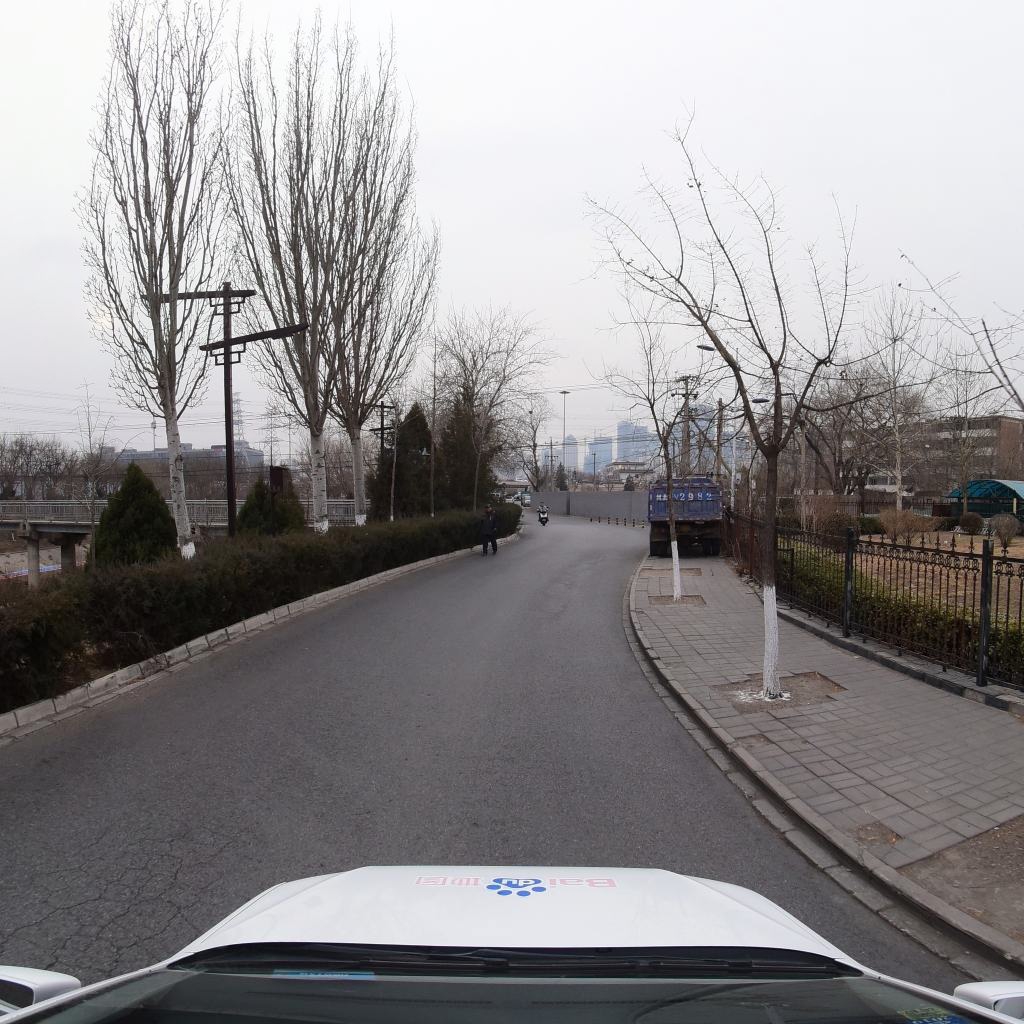
Region: Fengtai
Road damage annotations: alligator crack